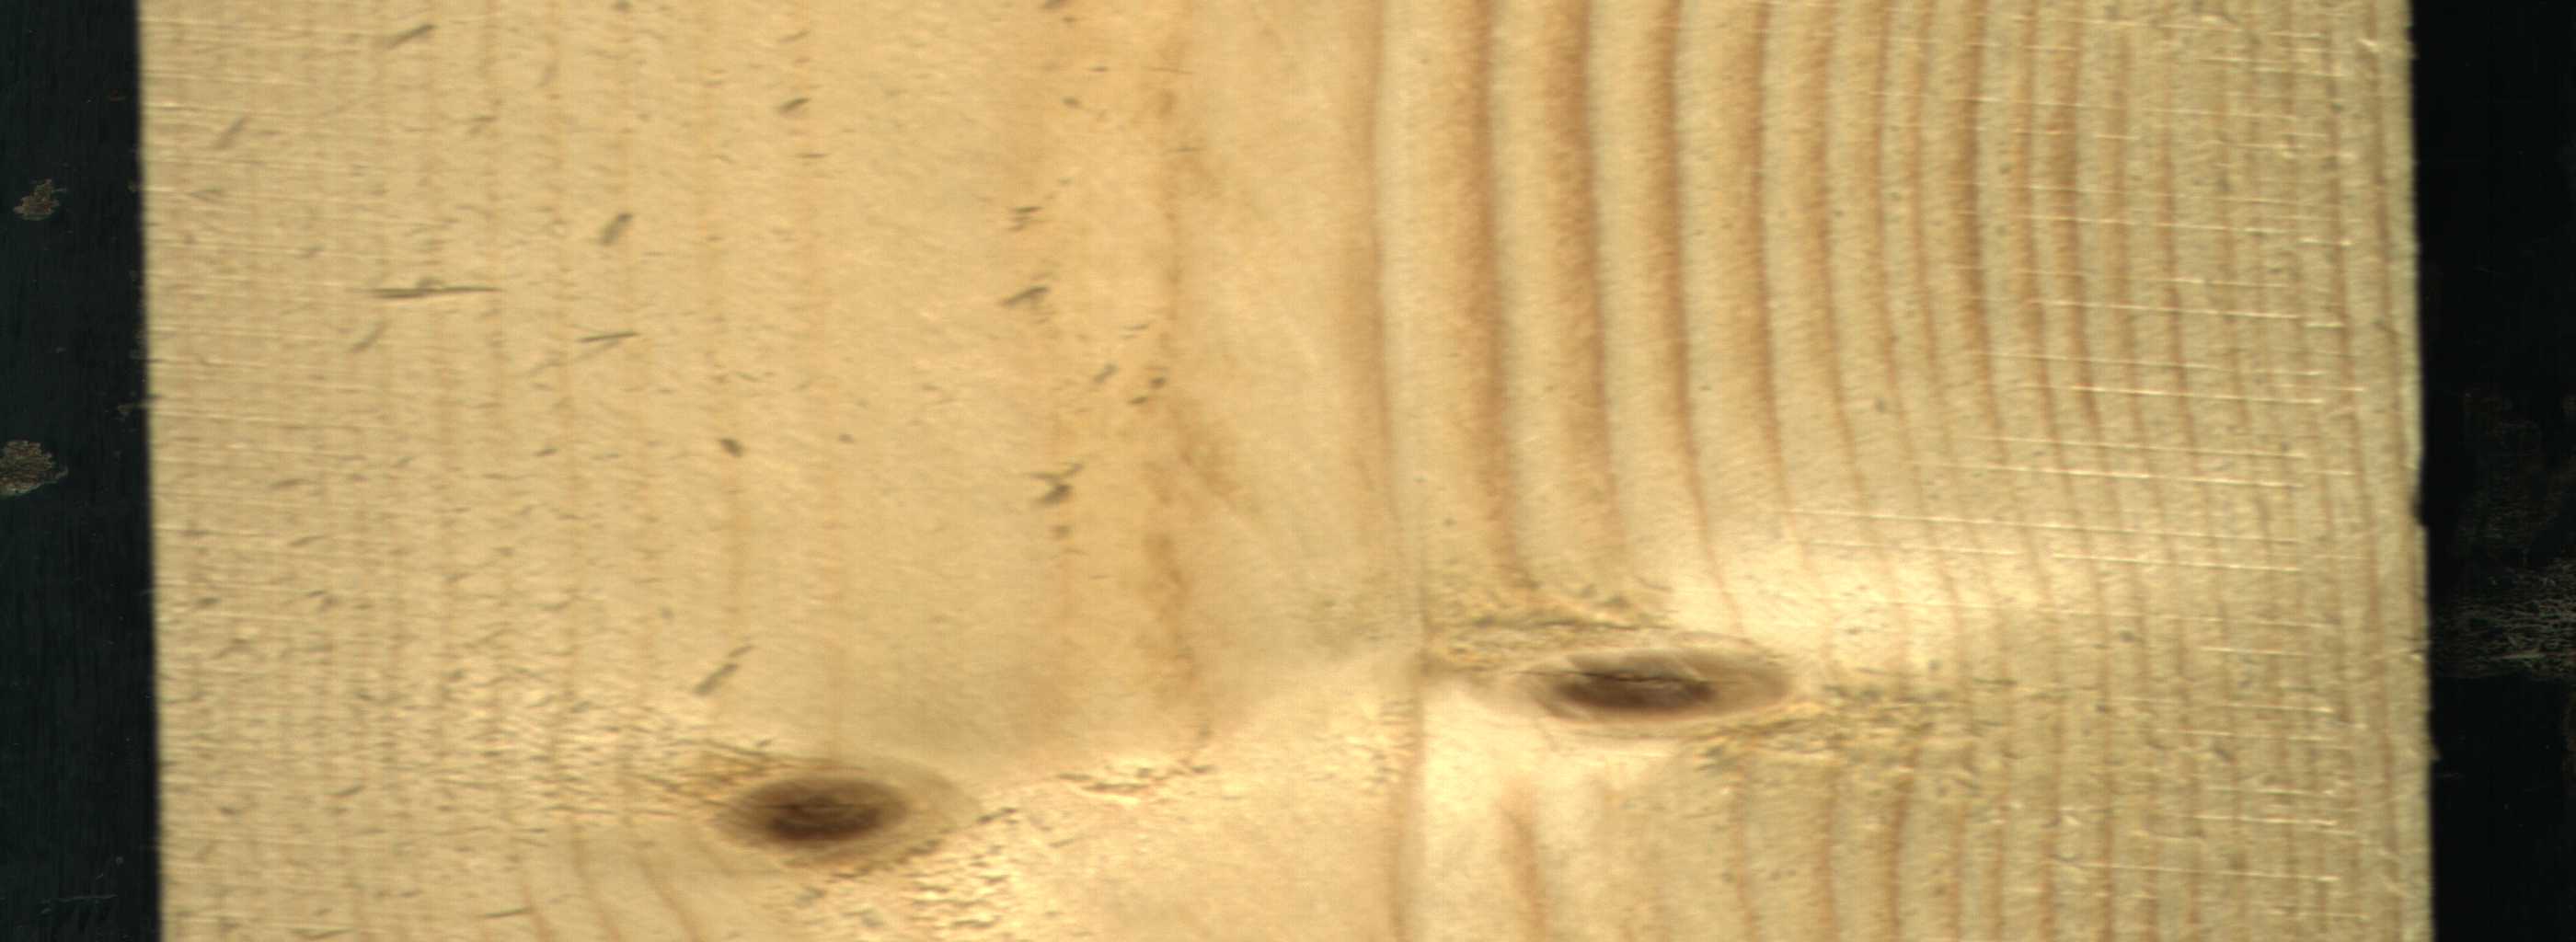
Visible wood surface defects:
Live_Knot
Live_Knot